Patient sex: M
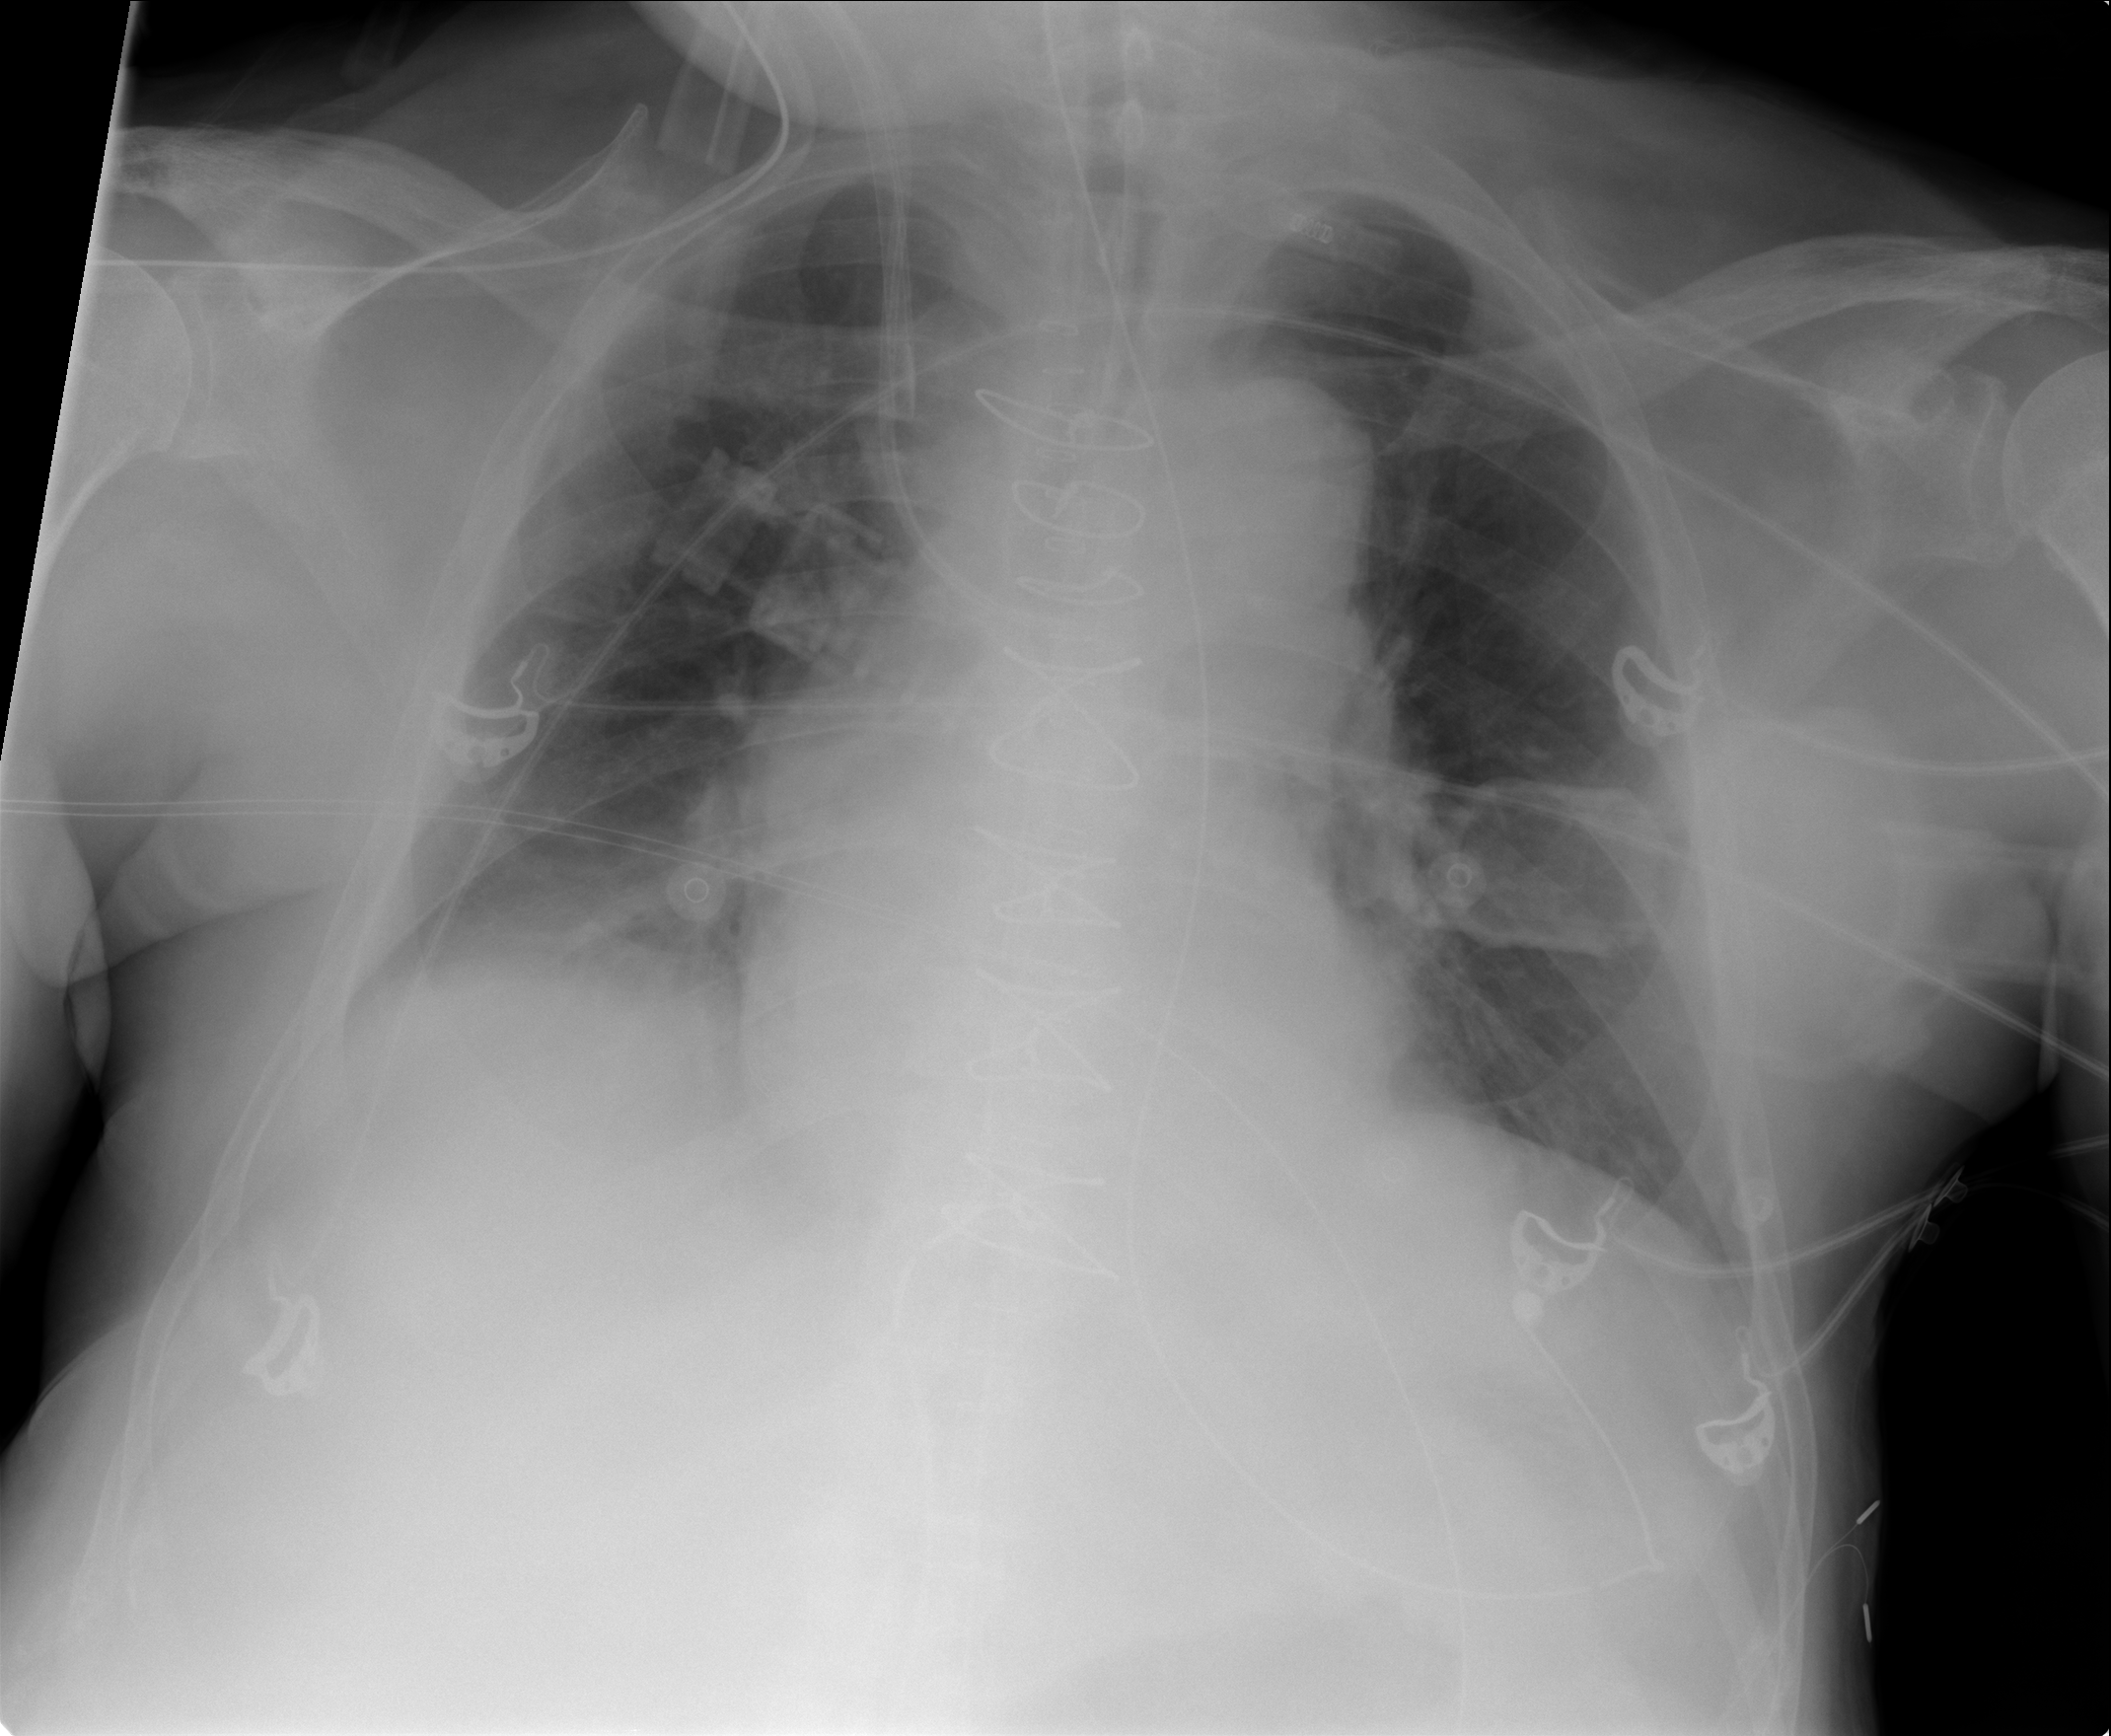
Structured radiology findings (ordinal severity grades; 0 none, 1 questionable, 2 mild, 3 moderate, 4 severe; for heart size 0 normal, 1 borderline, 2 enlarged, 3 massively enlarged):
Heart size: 1
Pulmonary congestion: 0
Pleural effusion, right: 2
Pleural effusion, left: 1
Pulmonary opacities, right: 0
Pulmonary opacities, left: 0
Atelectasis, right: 2
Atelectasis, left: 0